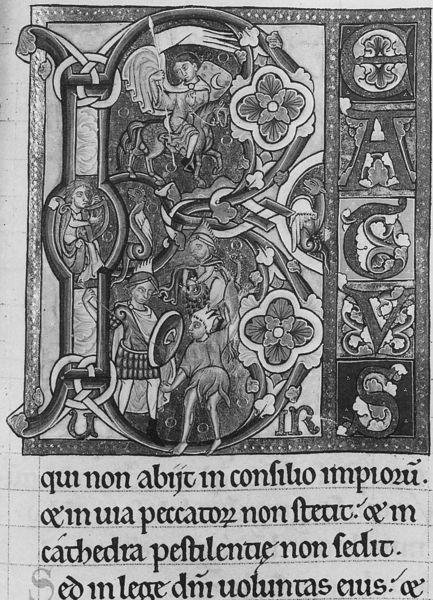
Titel: Bibel (Manerius Bibel)
Standort: (F Champagne-Ardenne) (EU - F - Champagne-Ardenne)
Institution: Paris, Bibliothèque St. Geneviève
Schlagwörter: blume, blumen, männer, bibel, knoten, musik, musiker, pferd, reiter, engel, ranken, schrift, fahne, krieg, schild, buch, kreuz, druck, seite, text, buchstaben, initiale, helm, rüstung, tinte, pergament, römer, mittelalter, speer, laute, harfe, drache, handschrift, kapitel, latein, schuld, keltisch, majuskel, druk, buchschmuck, manuskript, sünder, minuskel, gutenberg, beatus, buchkunst, non, qui, b, a, schfit, ir, harfist, gaeus